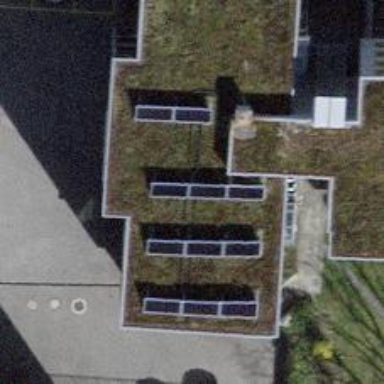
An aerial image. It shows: Solar power generator.